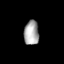
Tissue: skin
Cell type: Epithelial cells
Senescence score: 0.7043
Nuclear area (px): 355
Mean DAPI intensity: 168.485